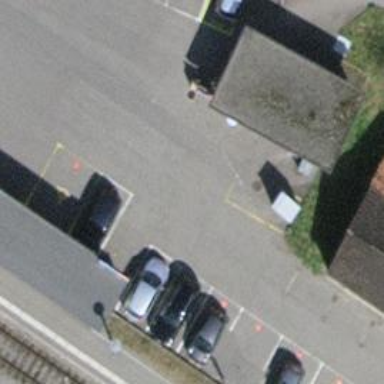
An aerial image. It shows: Kiosk located in building.